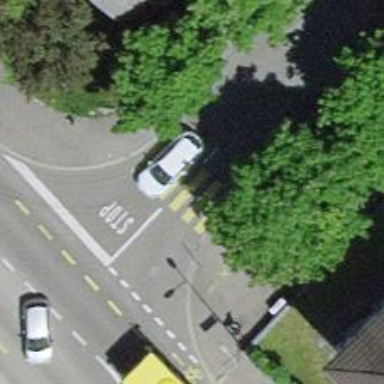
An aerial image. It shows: Uncontrolled zebra crossing on the road.